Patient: sex F, age 83
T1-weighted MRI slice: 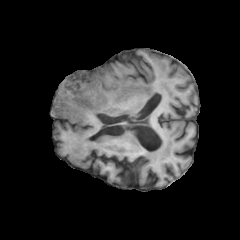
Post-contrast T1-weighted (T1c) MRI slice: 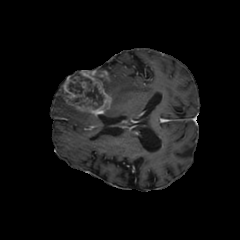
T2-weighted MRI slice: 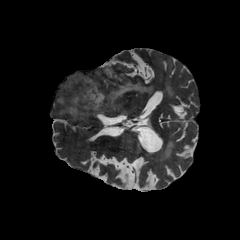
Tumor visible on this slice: yes
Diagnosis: Glioblastoma, IDH-wildtype
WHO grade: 4